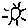
Label: sun